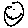
Label: smiley face